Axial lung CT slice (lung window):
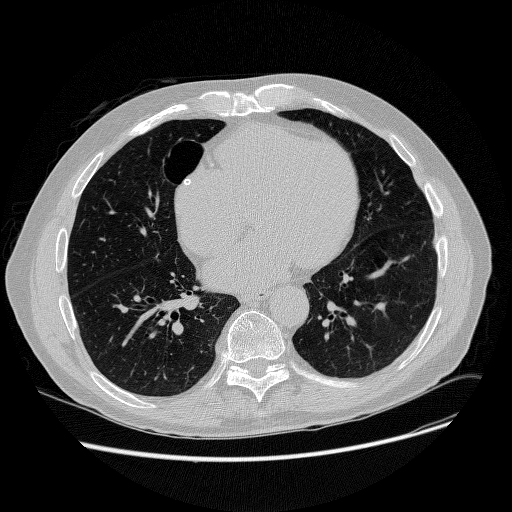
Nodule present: no